Question: I'm plotting a 3-D histogram with MATLAB and it's working pretty ok, except for the different axes ranges. I'd like them to be defined in a way, where equal value pairs lie on the bisecting line.
My code looks like this (more or less "stolen" from the 'hist3' MATLAB example):
'''
[vec_voxel_ids, vec_dose_values_reference, vec_dose_values_control] = ...
textread('_BOOSTINT_voxel_data.txt', '%u %u %u');
mat_dose_values = [vec_dose_values_reference, vec_dose_values_control];
hist3(mat_dose_values, [100, 100]);
xlabel('Dose Reference');
ylabel('Dose Control');
set(gcf, 'renderer', 'opengl');
set(get(gca,'child'), 'FaceColor', 'interp', 'CDataMode', 'auto');
'''
This is how it looks:

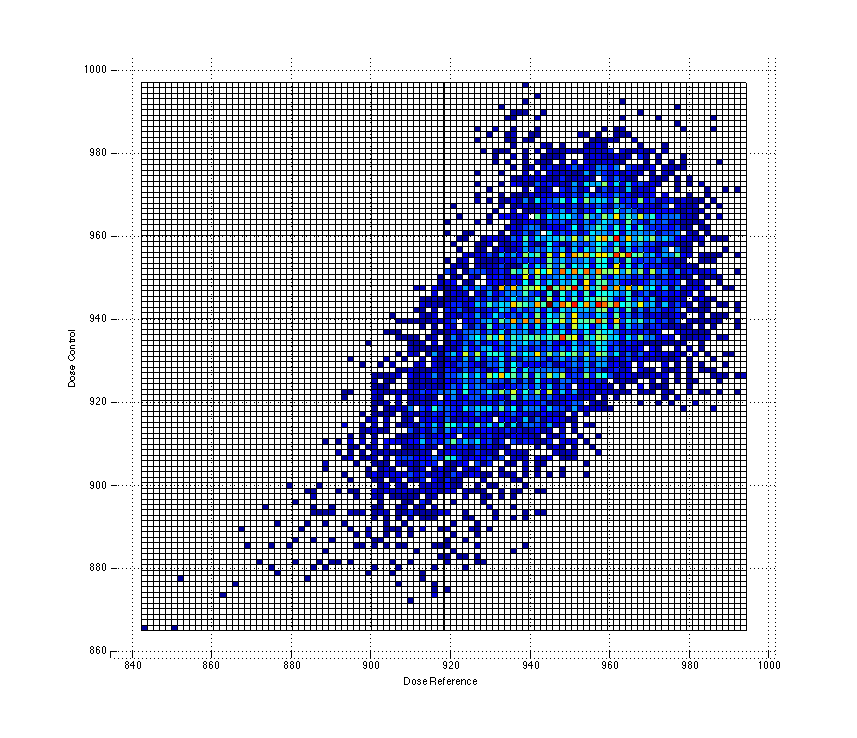
Answer: In order to reposition the bins to align their centers the ticks and also choose the range of the bin values you can use 'hist3''s ''edges'' option (similar to that in 'histc'):
'''
data = 500+5*randn(1e3,2); % dummy data
d = 1; % width for x and y bins
x = 480:d:520; % range for x bins
y = x; % use same range for y bins, can be different
hist3(data, 'edges', {x-d/2,y-d/2}); % subtract half bin width to center bins
set(gcf, 'renderer', 'opengl');
set(get(gca,'child'), 'FaceColor', 'interp', 'CDataMode', 'auto');
view(2)
axis equal
axis([478 522 478 522])
grid minor
xlabel('x')
ylabel('y')
'''
This example produces something like this:

Note, that this is a re-binning of your data so your output may look slightly different compared to before. The bins have been shifted to align their centers and the histogram recalculated.